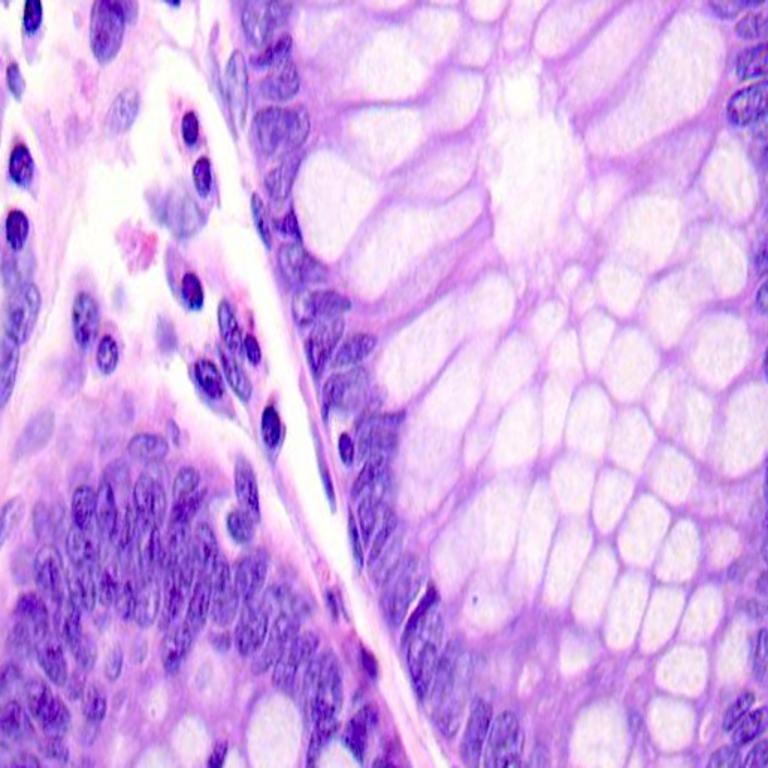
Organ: colon
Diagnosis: benign